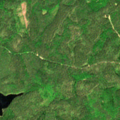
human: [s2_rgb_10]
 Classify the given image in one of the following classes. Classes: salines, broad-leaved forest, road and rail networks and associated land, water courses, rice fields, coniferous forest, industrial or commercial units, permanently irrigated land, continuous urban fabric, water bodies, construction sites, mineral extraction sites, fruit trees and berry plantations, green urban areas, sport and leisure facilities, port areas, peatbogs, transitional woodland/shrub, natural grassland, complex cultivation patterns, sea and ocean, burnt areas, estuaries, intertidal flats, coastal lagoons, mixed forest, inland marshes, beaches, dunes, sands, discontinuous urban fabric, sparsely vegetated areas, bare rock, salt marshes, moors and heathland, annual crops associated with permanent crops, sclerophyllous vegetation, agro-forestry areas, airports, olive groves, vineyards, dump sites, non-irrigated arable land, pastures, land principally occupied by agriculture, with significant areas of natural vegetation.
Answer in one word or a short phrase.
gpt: coniferous forest, mixed forest